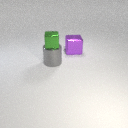
large gray metal cylinder to the left of large purple metal cube